Question: I'm working with Highcharts and I'm not being able to accomplish something. Here is what I want:

As you can see, the text for each bar is of the bar.
Here is the version that I've been working on:
'''
$(function () {
$('#container').highcharts({
chart: {
type: 'bar'
},
title: {
text: 'APPROVED SPEND TO DATE FOR FISCAL YEAR 2013: $17,360,612'
},
xAxis: {
categories: ['Intellectual Property', 'Antitrust/Competition'],
title: {
text: null
}
},
yAxis: {
min: 0,
title: {
text: 'Approved spend',
align: 'high'
},
labels: {
overflow: 'justify'
}
},
tooltip: {
valueSuffix: ' dollars'
},
plotOptions: {
bar: {
dataLabels: {
enabled: false
}
}
},
legend: {
layout: 'vertical',
align: 'right',
verticalAlign: 'top',
x: -40,
y: 100,
floating: true,
borderWidth: 1,
backgroundColor: '#FFFFFF',
shadow: true
},
credits: {
enabled: false
},
series: [{
name: 'Year 2013',
data: [<PHONE>, <PHONE>]
}]
});
});
'''
: <URL>
As you can see, I'm only having the text in the left side of the bar and I can't get it right.
Any ideas? Thank you
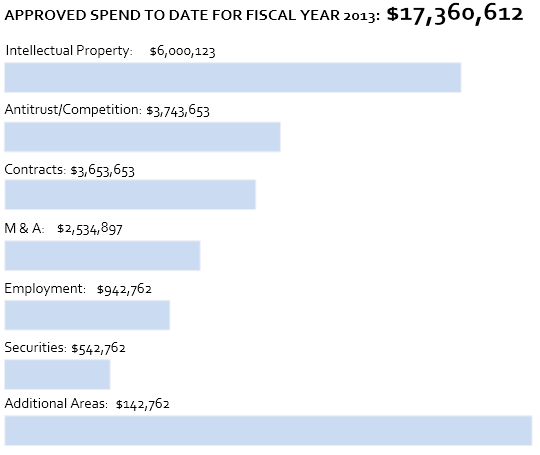
Answer: The only way I've seen this work is with stackedLabels. You can use them even if you aren't using stacked bars since you only have one series.
'''
...
plotOptions: {
bar: {
stacking: 'normal'
}
},
yAxis: {
stackLabels: {
formatter: function() {
return this.axis.chart.xAxis[0].categories[this.x] + ': $' + this.total;
},
enabled: true,
verticalAlign: 'top',
align: 'left',
y: -5
},
...
'''
<URL>